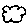
Label: cloud